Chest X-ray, AP view. Patient: 45 years old, sex M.
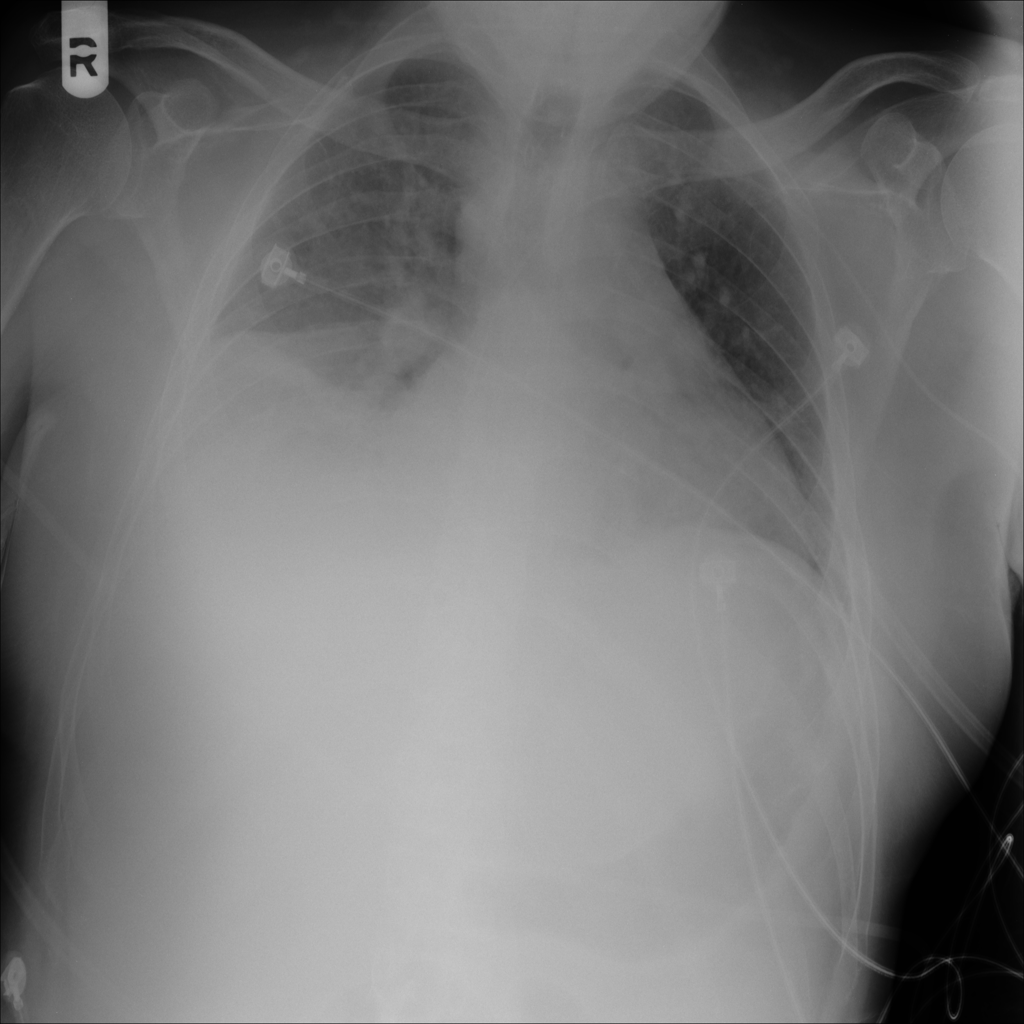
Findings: Atelectasis